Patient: sex F, age 66
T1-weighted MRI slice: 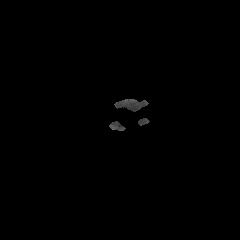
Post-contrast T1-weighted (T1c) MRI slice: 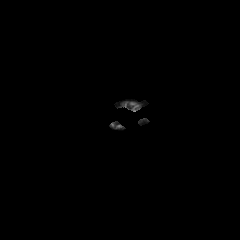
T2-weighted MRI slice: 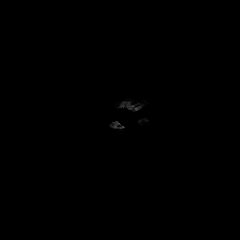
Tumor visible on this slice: no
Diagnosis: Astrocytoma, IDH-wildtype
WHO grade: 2